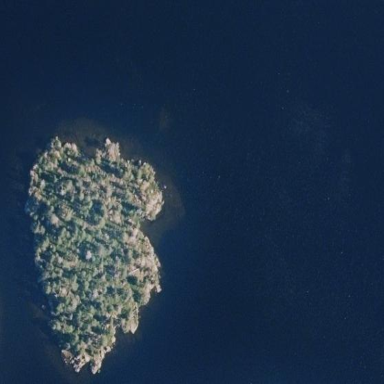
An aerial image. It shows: Islet.